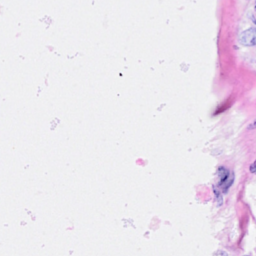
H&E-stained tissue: Breast